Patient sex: F
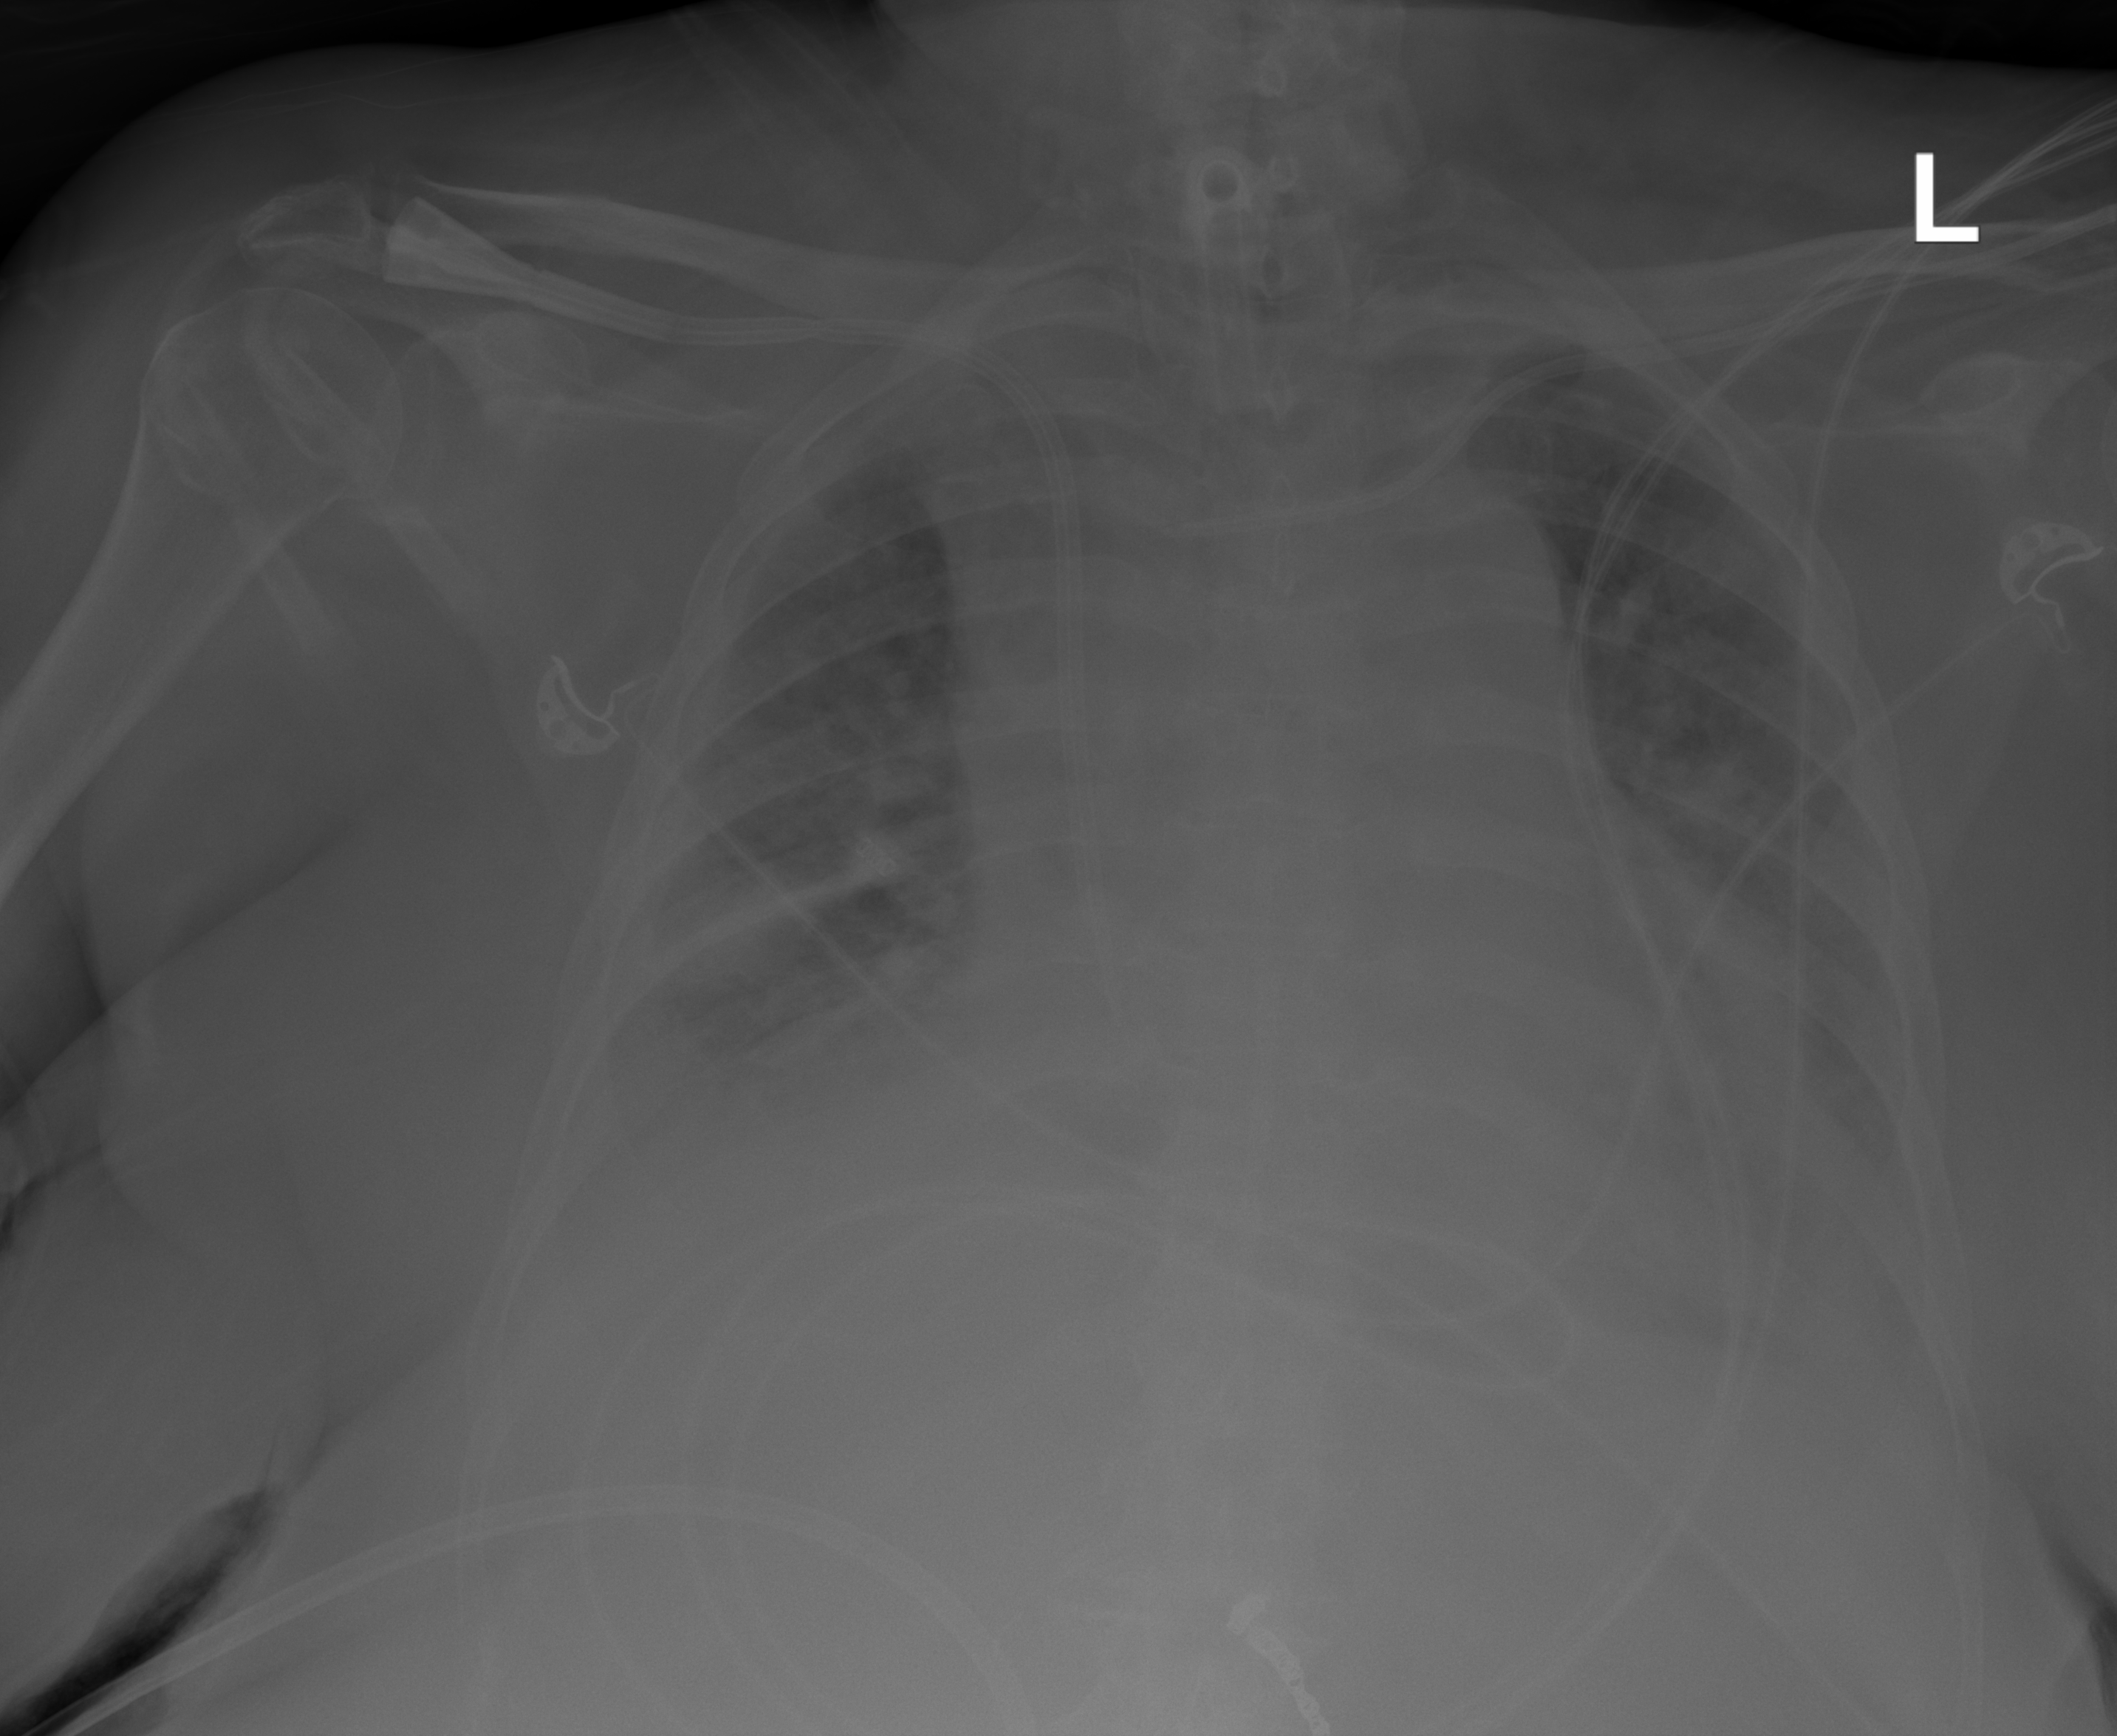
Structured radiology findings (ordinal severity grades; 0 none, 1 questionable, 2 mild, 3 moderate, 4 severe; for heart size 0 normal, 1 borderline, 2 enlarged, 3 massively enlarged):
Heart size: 2
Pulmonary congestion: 2
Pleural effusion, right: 2
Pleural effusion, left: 2
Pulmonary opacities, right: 3
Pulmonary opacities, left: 3
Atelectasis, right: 2
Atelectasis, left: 2